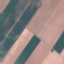
Label: AnnualCrop